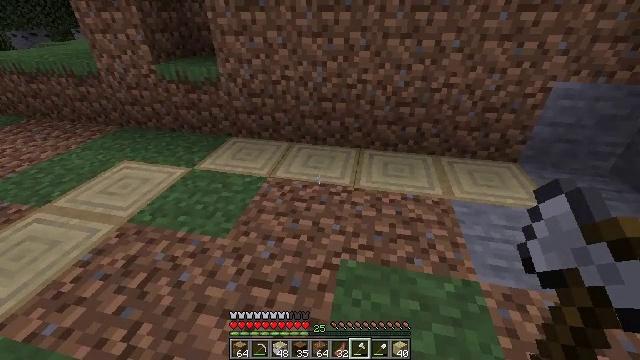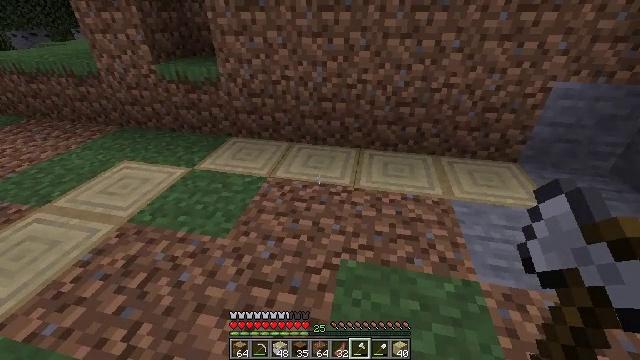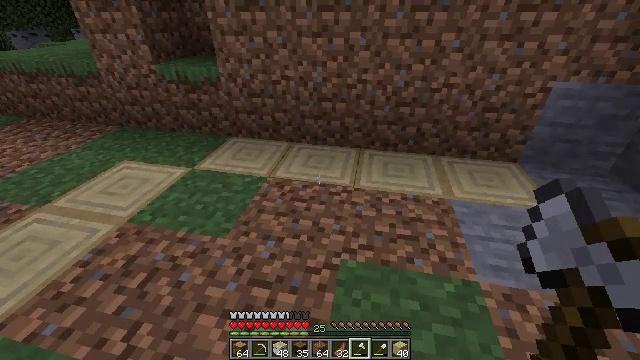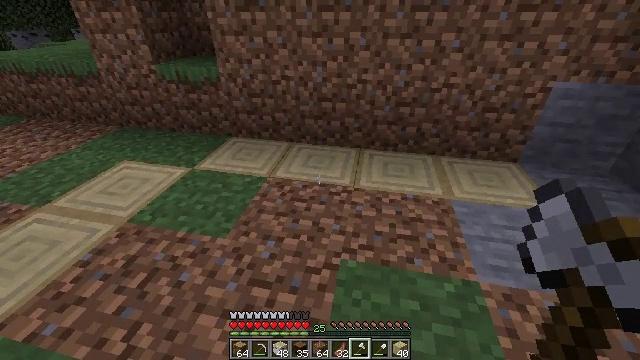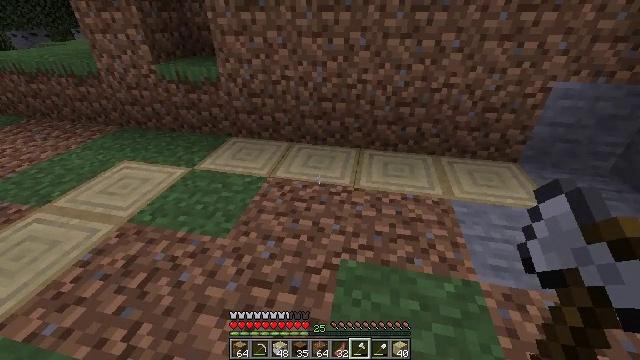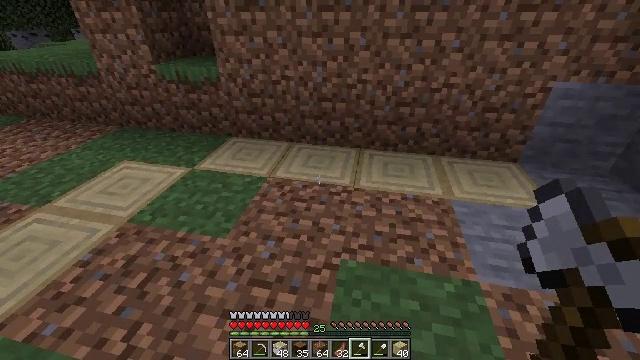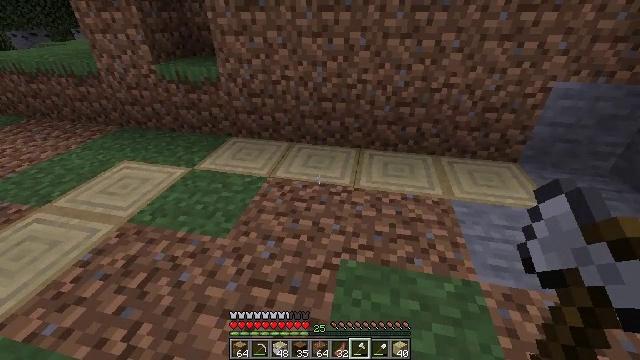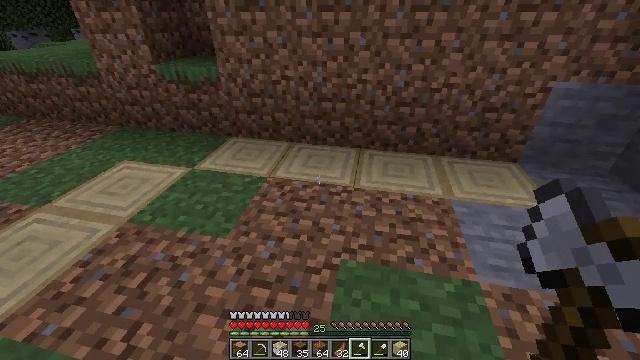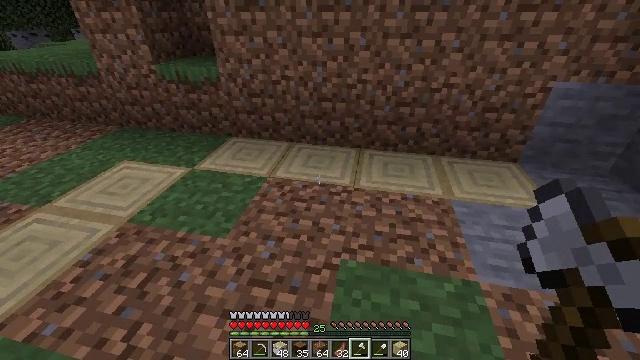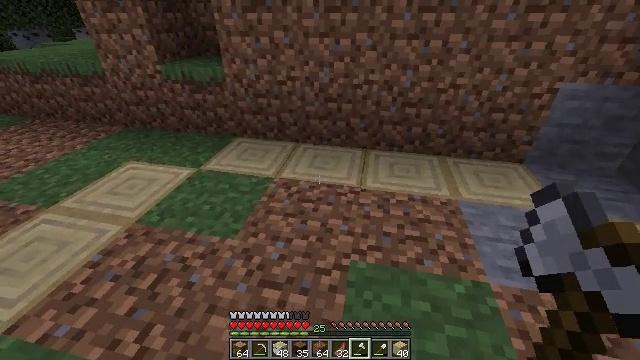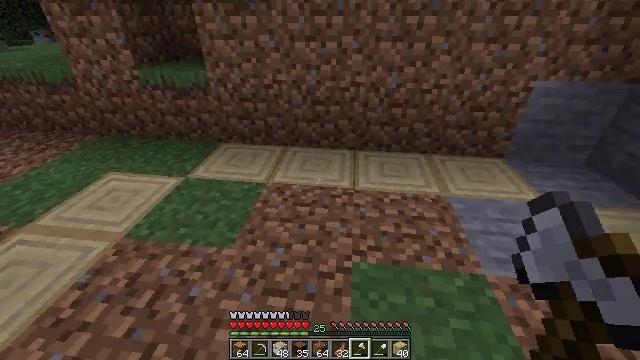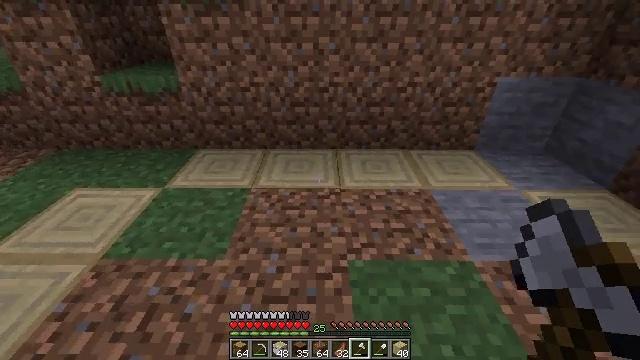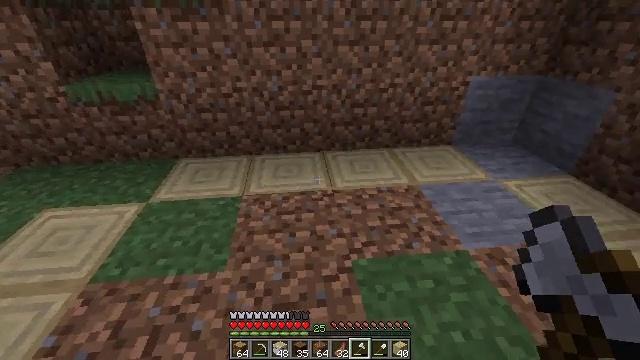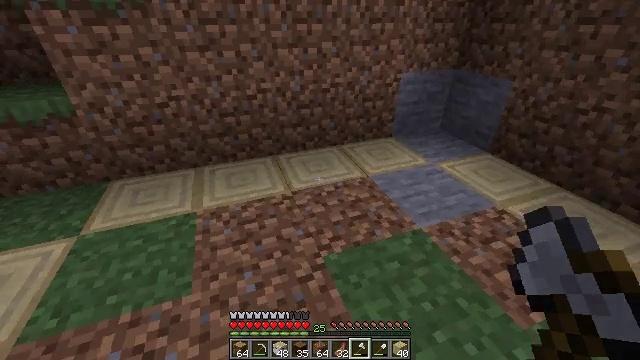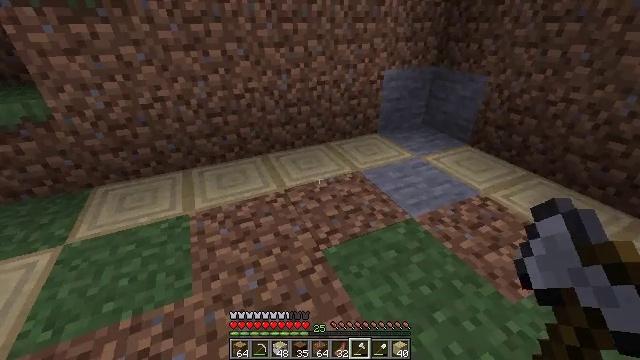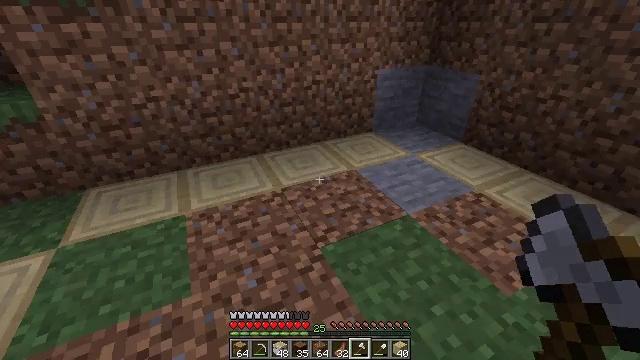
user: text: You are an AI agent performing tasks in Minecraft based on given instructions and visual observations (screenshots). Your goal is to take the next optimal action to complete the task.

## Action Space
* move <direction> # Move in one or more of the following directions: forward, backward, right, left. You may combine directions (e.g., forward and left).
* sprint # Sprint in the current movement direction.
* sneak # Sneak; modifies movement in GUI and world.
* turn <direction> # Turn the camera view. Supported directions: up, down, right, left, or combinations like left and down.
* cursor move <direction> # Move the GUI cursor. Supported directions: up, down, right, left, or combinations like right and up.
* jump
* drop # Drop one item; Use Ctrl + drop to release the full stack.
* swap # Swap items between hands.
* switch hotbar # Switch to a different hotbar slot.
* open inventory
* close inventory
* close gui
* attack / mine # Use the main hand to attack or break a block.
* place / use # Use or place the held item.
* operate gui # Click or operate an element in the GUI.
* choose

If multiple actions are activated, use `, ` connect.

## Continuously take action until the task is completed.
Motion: motion action
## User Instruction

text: Collect the stripped birch log by attacking it.
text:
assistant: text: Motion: no_op
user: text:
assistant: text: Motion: no_op
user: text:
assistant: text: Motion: no_op
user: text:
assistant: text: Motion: no_op
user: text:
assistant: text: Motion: no_op
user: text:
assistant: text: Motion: no_op
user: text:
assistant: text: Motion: no_op
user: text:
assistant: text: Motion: no_op
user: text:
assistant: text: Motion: move left
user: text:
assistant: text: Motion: move left, turn right
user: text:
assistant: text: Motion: move left, turn right
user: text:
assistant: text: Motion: move left, turn right
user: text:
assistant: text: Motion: turn right
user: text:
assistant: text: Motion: turn right
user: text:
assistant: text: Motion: turn right
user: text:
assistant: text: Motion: no_op
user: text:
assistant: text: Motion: no_op
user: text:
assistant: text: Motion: no_op
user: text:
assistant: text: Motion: move right
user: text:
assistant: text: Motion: move right
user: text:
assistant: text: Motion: move right
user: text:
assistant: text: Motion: move right
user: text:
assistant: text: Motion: move right, turn left
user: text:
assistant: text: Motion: move right, turn left
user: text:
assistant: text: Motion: move right, turn left
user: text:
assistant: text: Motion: turn left
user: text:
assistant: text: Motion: no_op
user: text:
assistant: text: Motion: no_op
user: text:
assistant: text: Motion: turn left
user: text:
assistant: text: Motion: turn left